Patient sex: M
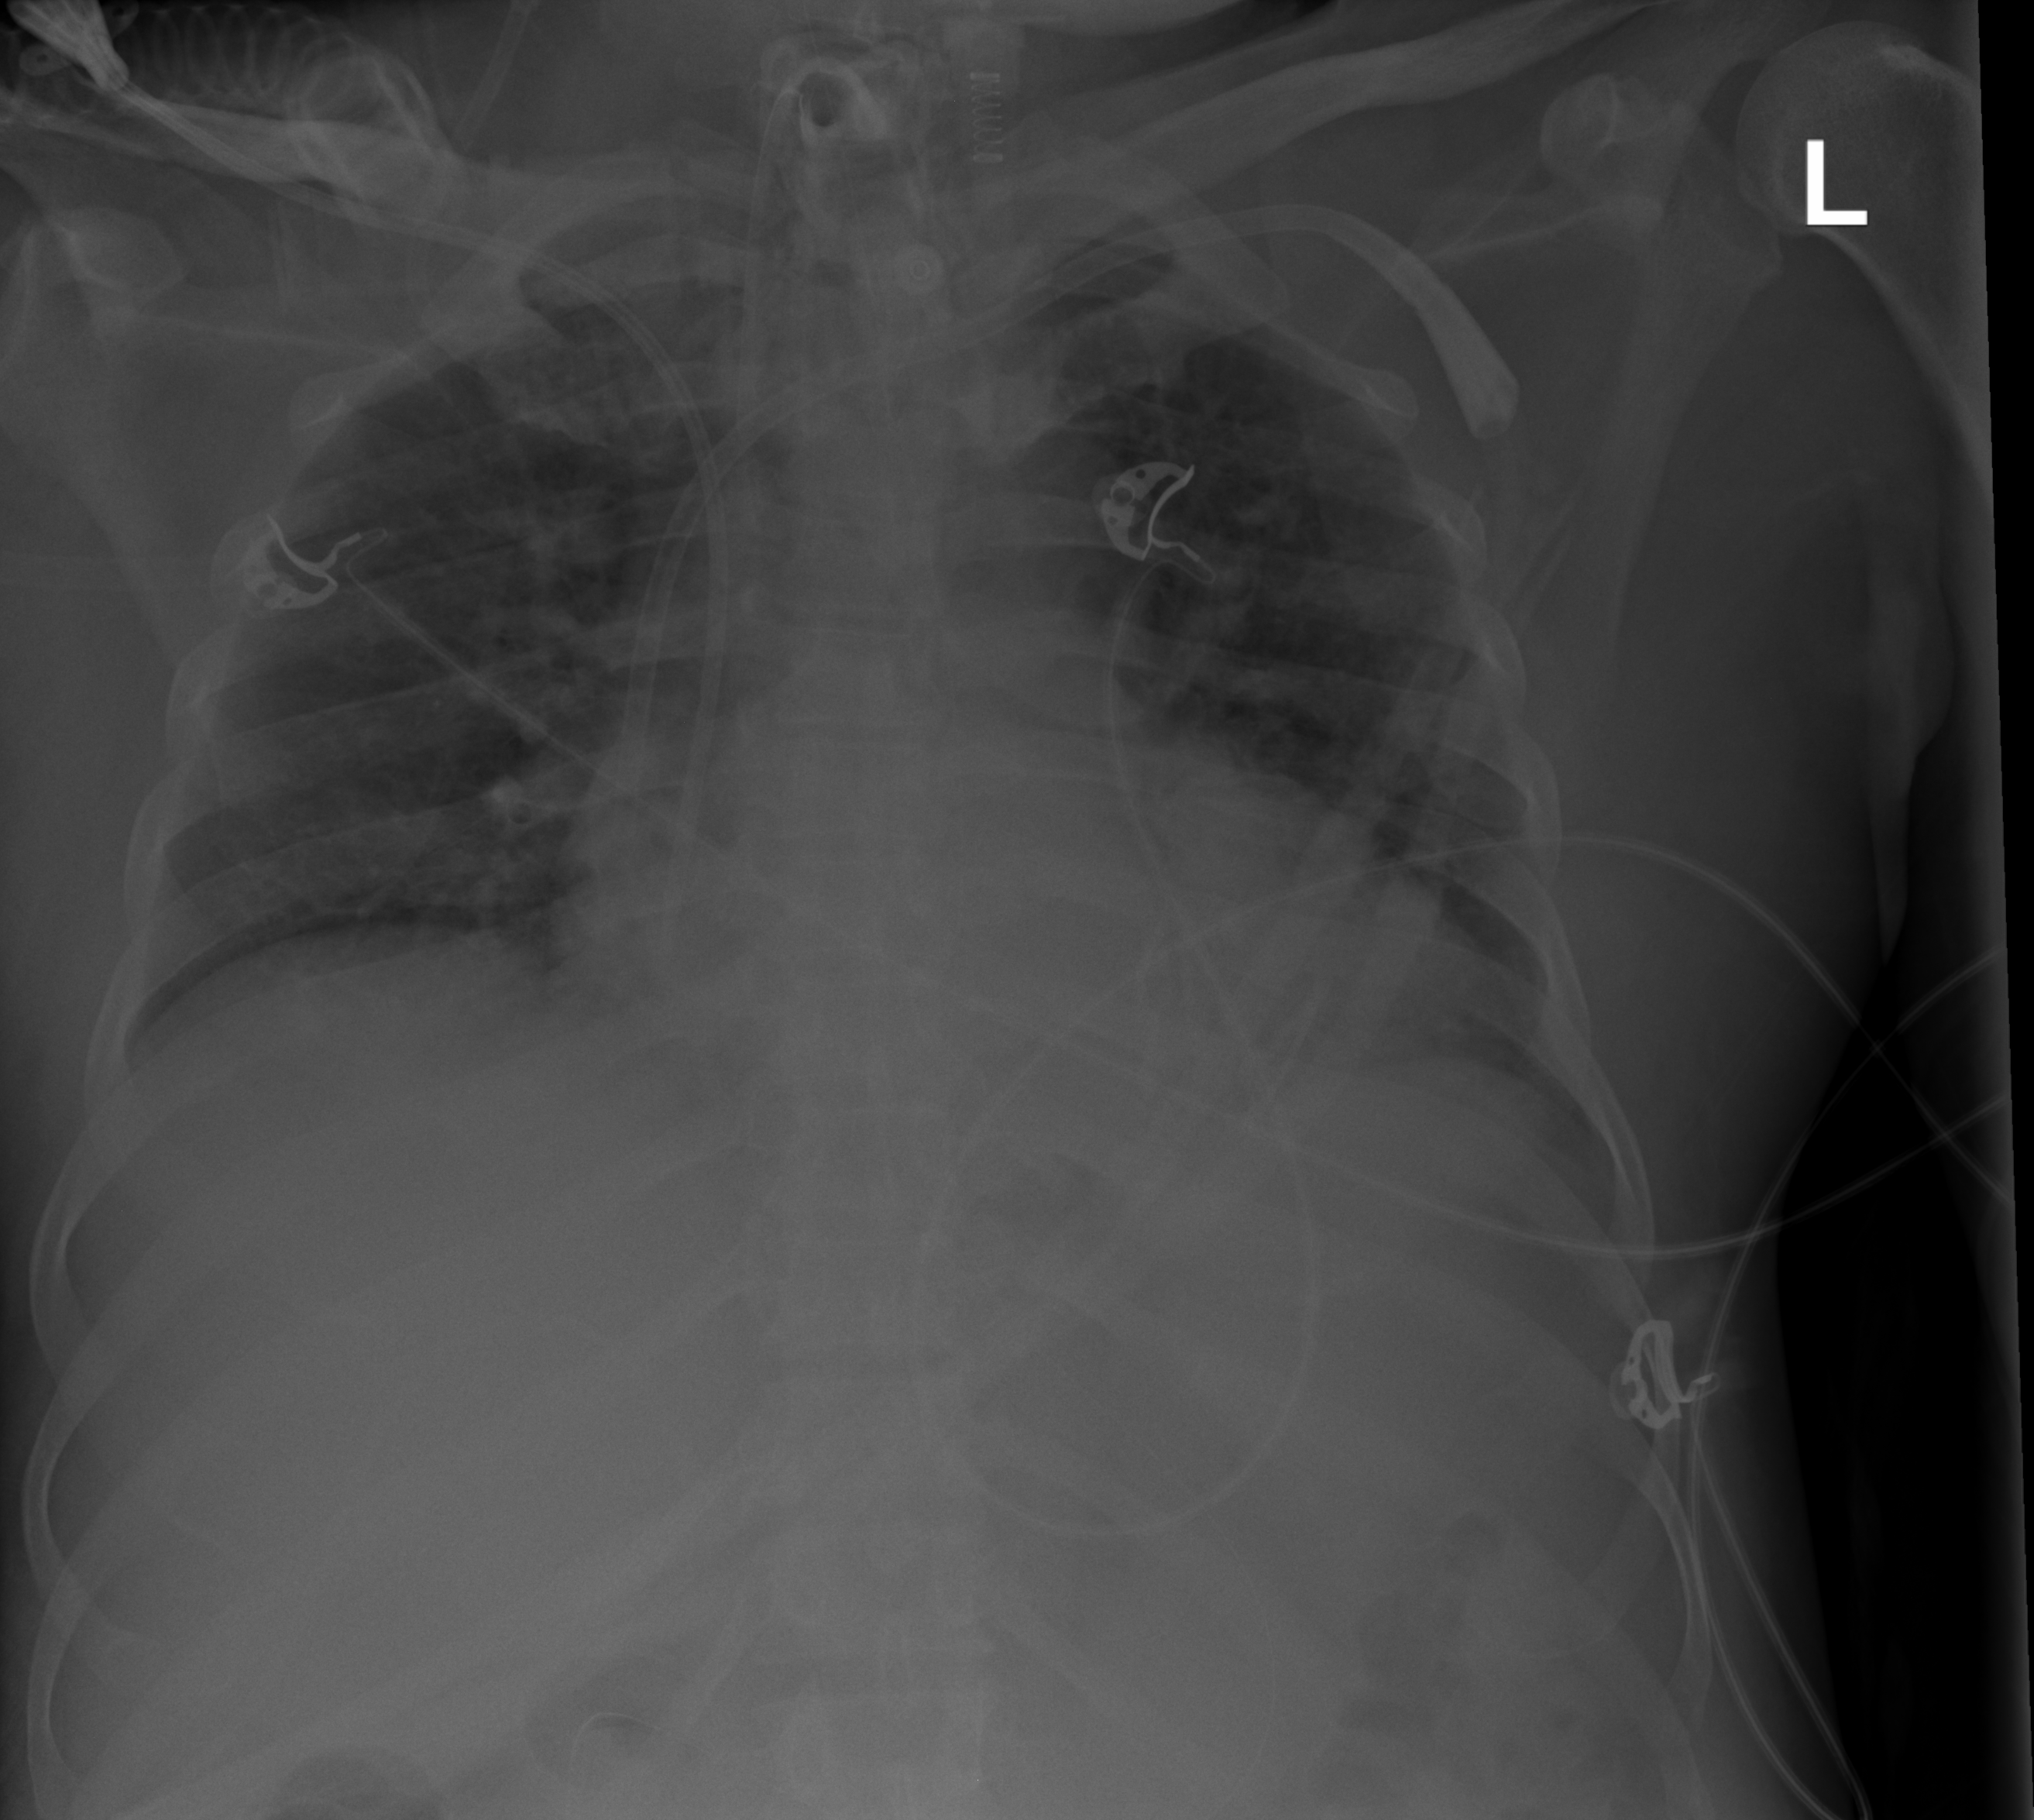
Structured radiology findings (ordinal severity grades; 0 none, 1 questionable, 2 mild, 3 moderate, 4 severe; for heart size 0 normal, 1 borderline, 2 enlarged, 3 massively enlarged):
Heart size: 2
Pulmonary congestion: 2
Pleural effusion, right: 0
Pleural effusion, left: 0
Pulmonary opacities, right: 2
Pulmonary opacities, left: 2
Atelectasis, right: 2
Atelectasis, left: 2